Field crop: maize
Growth stage: 2
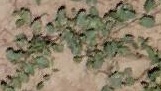
Species: convolvulus